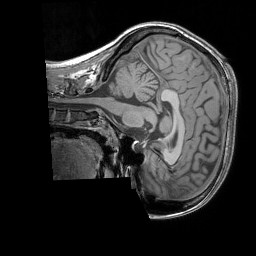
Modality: T1w
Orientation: sagittal
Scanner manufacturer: siemens
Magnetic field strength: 3 T
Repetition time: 1.83 s
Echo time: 0.00303 s